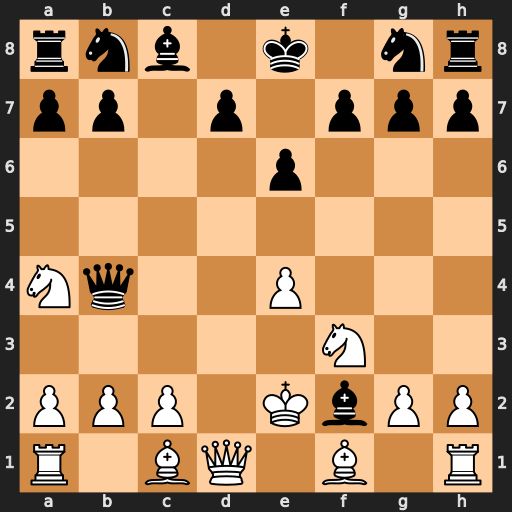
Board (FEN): rnb1k1nr/pp1p1ppp/4p3/8/Nq2P3/5N2/PPP1KbPP/R1BQ1B1R
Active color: w
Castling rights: kq
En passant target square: -
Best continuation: c3 Qxe4+ Kxf2